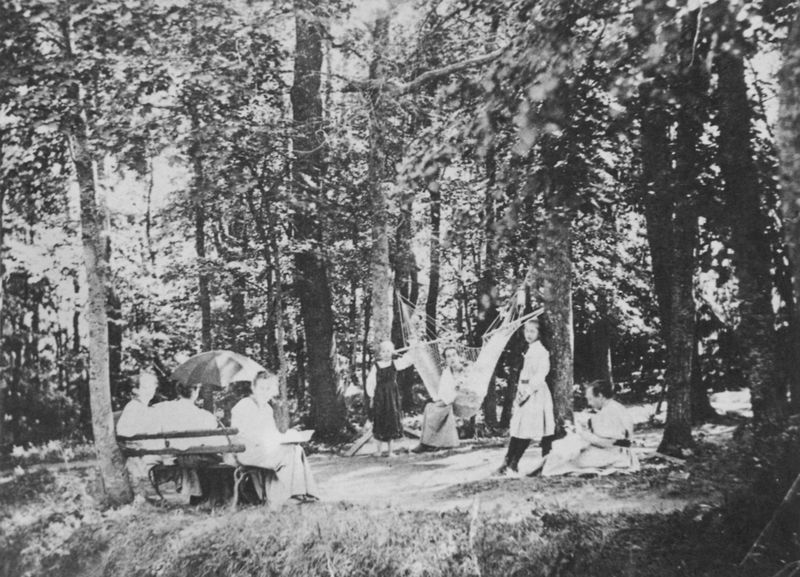
Titel: Pilzsammler
Künstler: Russischer Photograph
Schlagwörter: baum, blätter, dunkel, laub, mann, schatten, weiß, bäume, frauen, landschaft, mädchen, sitzen, frau, grau, hell, licht, männer, schwarz, tisch, gras, park, schirm, sonnenschirm, wiese, natur, sonne, kind, wald, kinder, garten, russland, picknick, rast, bank, spielen, freizeit, um 1900, schaukel, foto, fotografie, photographie, lichtung, schwarz weiß, schawrz, bänke, photo, rücklehne, familienbild, hängematte, schaukeln, hamak, menschen´, ruhebank, s w fotofrafie